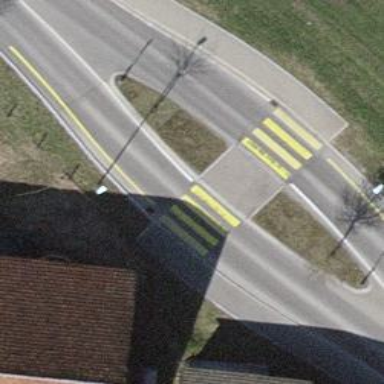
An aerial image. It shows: Uncontrolled crossing with island and markings.